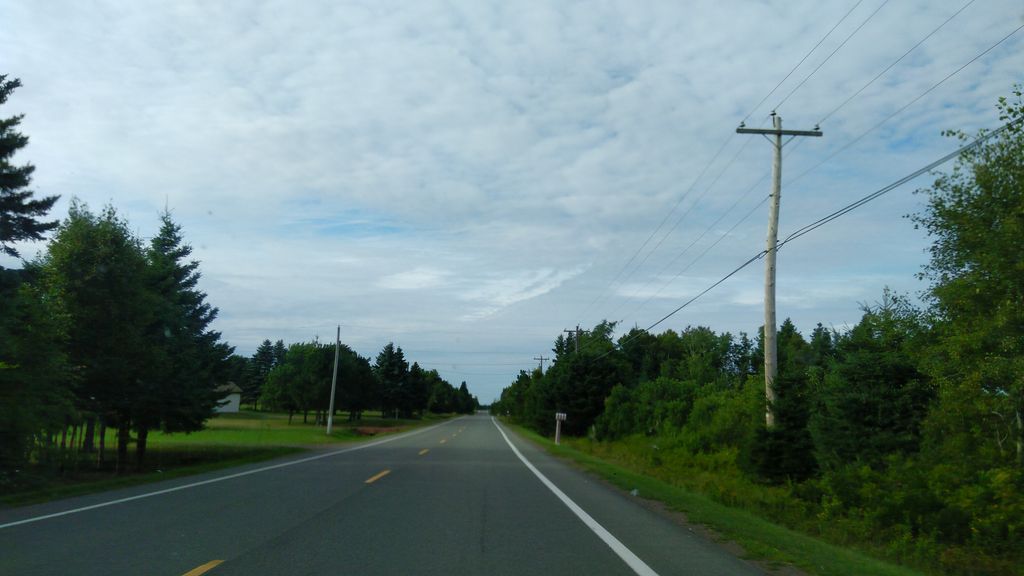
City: charlottetown